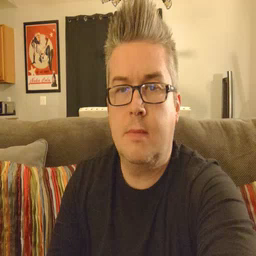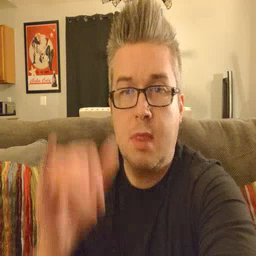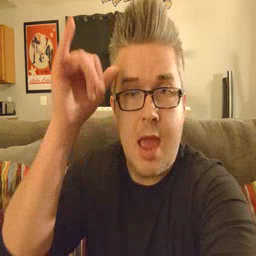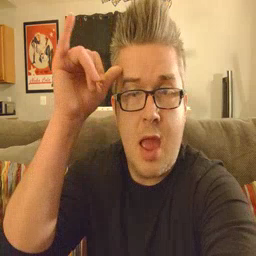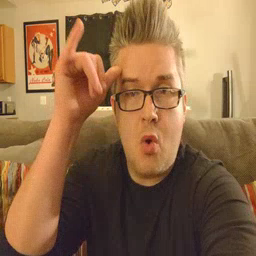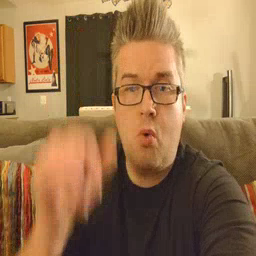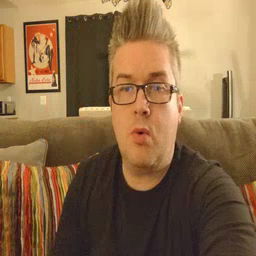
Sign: cow